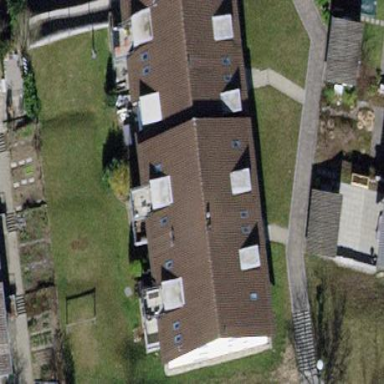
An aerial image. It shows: Building with tile roof.